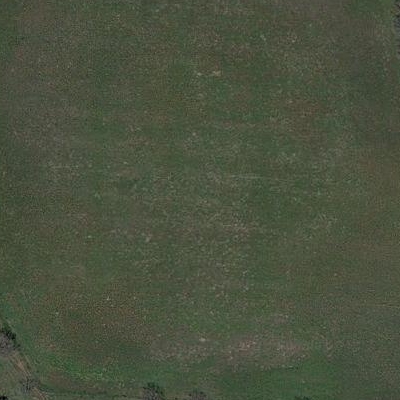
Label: Grass